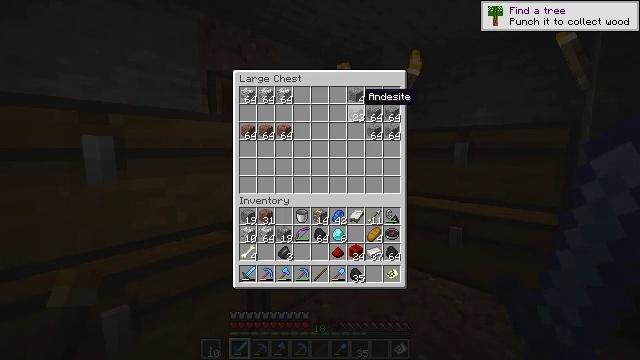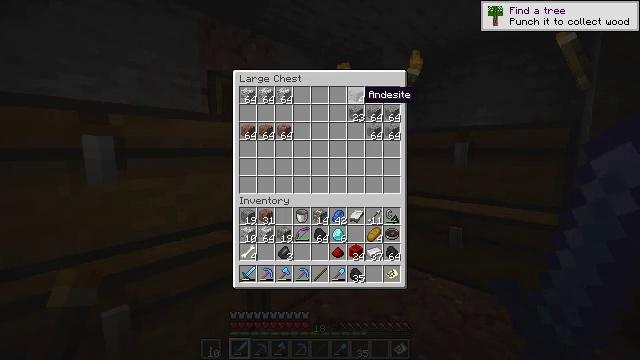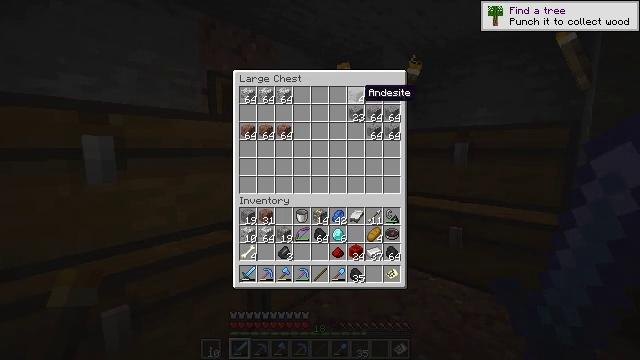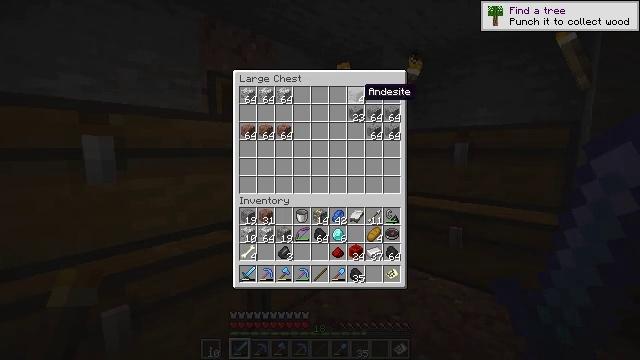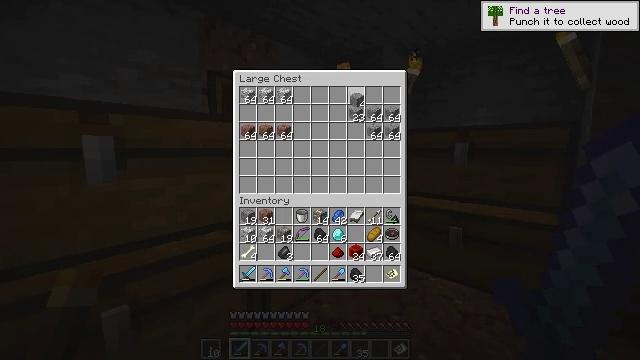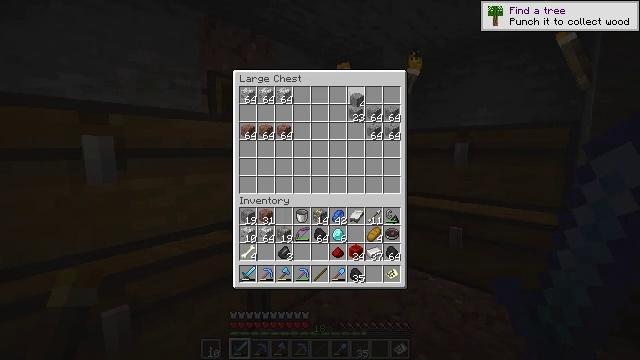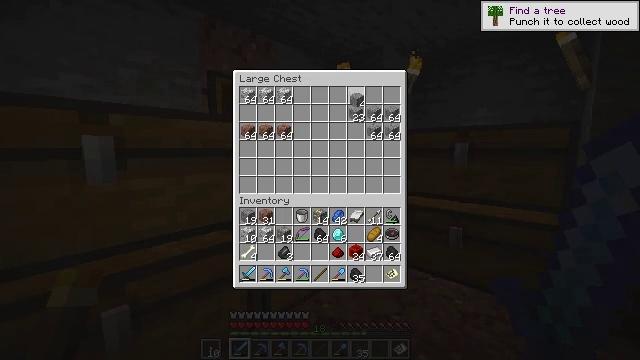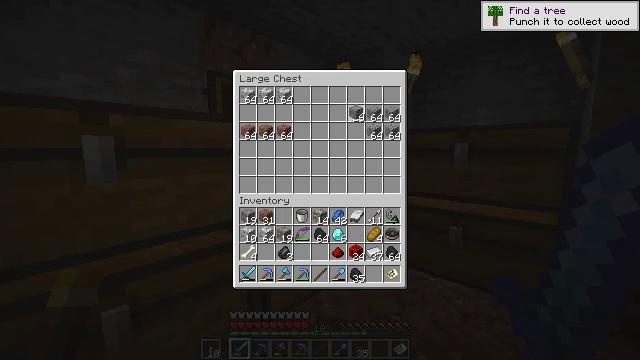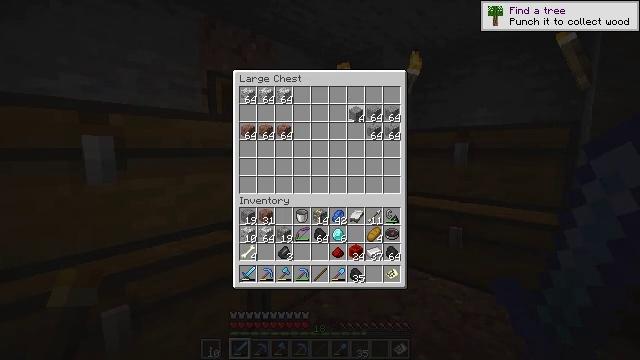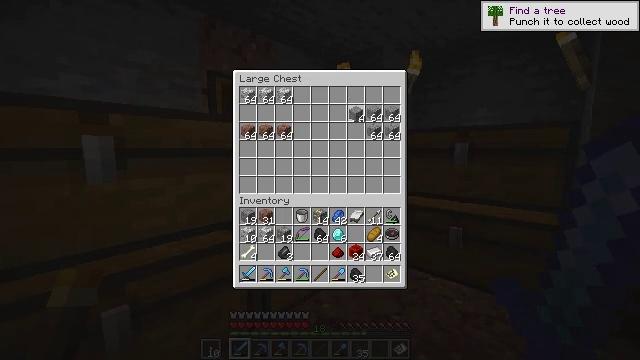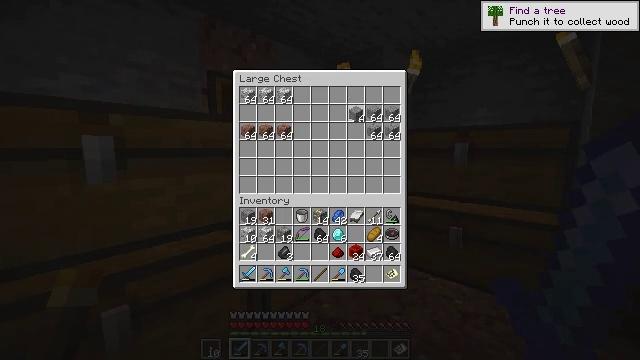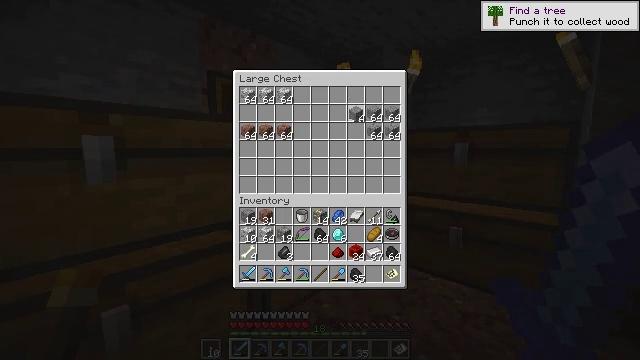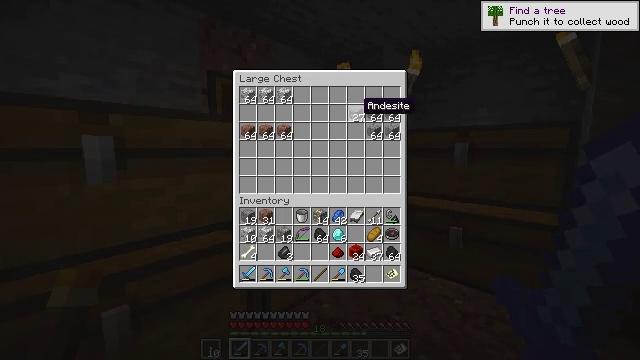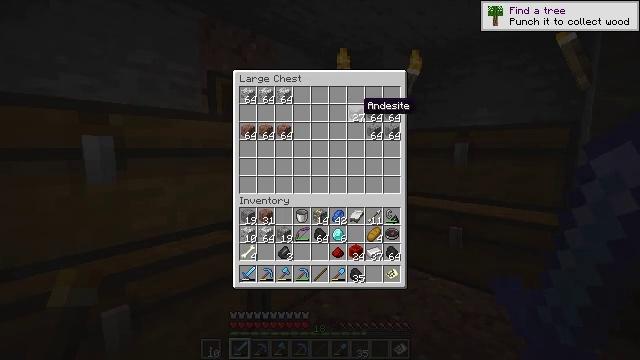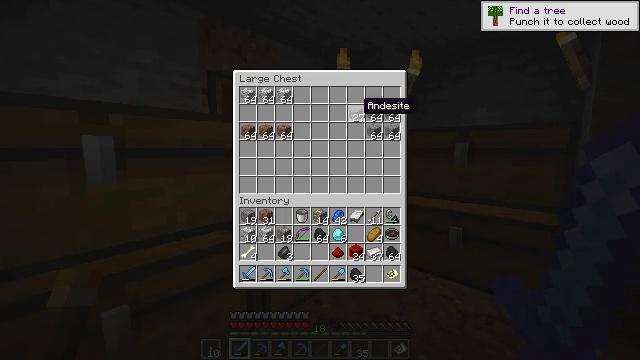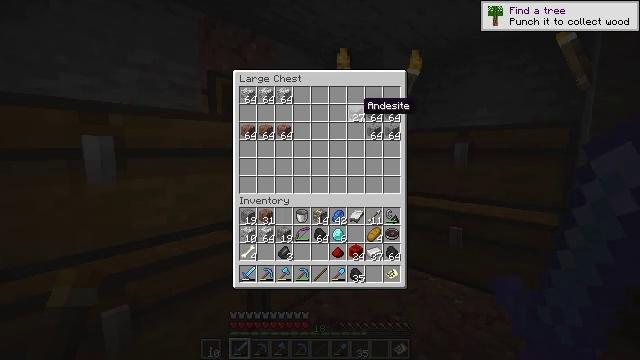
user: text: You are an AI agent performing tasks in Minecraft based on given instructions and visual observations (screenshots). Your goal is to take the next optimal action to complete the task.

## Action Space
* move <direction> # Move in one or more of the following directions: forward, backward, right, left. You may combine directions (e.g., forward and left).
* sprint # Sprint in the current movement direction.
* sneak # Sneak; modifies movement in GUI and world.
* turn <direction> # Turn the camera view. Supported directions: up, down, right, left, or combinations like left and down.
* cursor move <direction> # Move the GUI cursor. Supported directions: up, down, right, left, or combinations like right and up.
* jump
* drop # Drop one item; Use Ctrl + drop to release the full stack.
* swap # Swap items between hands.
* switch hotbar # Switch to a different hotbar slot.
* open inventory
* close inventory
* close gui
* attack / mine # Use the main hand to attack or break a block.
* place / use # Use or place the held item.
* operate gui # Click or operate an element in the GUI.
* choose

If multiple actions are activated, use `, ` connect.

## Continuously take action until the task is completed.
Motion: motion action
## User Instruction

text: Open the crafting table and craft a coal block.
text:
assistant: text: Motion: no_op
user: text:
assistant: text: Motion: no_op
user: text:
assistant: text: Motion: no_op
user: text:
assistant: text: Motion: operate gui
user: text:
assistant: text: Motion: operate gui
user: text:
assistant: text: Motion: operate gui
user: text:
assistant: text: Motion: cursor move down
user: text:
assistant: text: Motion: no_op
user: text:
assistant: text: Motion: operate gui
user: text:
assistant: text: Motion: operate gui
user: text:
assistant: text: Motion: operate gui
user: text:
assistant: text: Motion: no_op
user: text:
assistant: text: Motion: no_op
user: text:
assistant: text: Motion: no_op
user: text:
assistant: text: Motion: no_op
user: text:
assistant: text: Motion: cursor move down
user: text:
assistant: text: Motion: no_op
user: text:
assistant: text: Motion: no_op
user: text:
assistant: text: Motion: no_op
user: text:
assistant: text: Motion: no_op
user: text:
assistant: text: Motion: cursor move left and down
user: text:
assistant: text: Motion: cursor move left and down
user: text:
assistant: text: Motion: cursor move down
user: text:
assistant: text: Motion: no_op
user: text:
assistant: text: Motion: cursor move down
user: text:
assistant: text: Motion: no_op
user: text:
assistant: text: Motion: no_op
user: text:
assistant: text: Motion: no_op
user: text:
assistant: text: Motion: no_op
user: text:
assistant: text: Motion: no_op